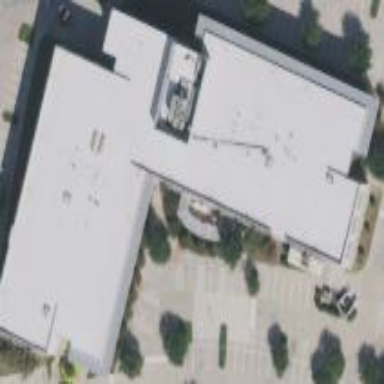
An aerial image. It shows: Building.